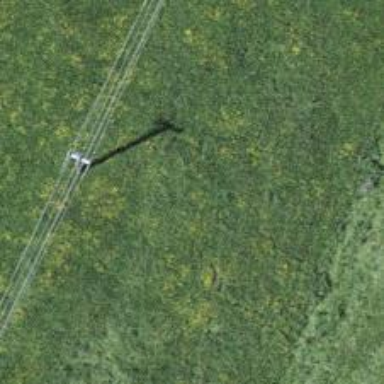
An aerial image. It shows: Power pole.